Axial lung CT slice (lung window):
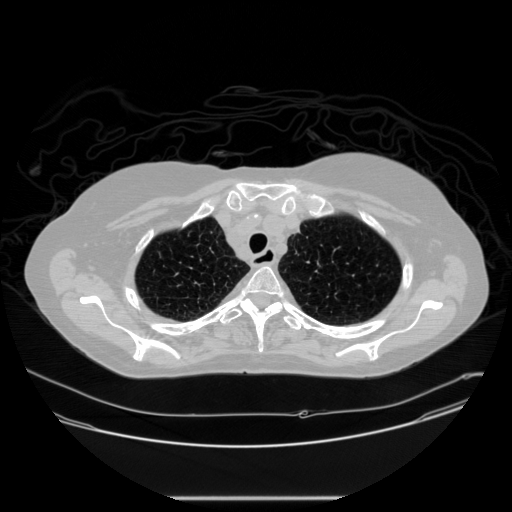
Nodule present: no